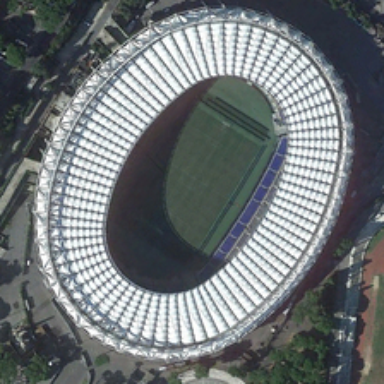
Many green trees are around a white stadium shaped like a ring runway .